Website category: jobs
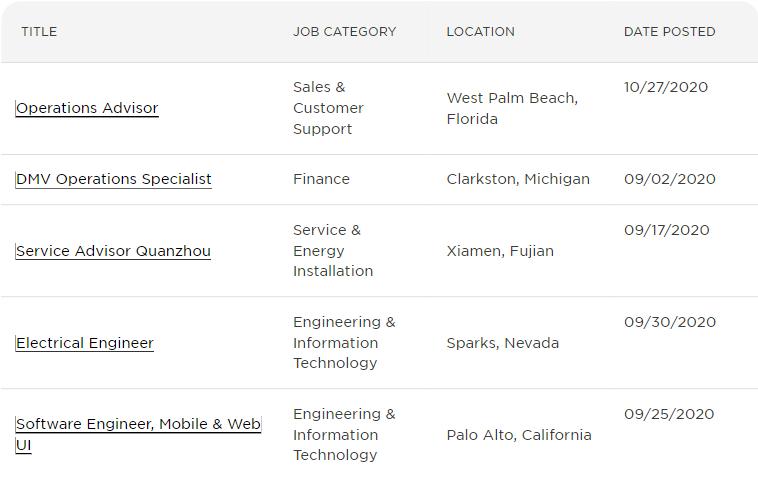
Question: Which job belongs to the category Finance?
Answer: DMV Operations Specialist

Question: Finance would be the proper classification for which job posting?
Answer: DMV Operations Specialist

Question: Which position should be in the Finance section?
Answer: DMV Operations Specialist

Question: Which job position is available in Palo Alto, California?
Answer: Software Engineer, Mobile & Web UI

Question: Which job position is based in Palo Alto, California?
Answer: Software Engineer, Mobile & Web UI

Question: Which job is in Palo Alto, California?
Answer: Software Engineer, Mobile & Web UI

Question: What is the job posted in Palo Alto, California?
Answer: Software Engineer, Mobile & Web UI

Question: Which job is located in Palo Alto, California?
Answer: Software Engineer, Mobile & Web UI

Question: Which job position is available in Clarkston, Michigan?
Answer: DMV Operations Specialist

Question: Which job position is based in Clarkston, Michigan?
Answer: DMV Operations Specialist

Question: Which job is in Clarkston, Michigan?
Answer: DMV Operations Specialist

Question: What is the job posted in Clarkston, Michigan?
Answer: DMV Operations Specialist

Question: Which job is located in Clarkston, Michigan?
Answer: DMV Operations Specialist

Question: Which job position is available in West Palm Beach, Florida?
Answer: Operations Advisor

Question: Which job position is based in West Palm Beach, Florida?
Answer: Operations Advisor

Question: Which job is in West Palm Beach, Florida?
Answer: Operations Advisor

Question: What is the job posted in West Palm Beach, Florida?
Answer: Operations Advisor

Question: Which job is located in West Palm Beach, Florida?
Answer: Operations Advisor

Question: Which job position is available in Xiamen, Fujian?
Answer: Service Advisor Quanzhou

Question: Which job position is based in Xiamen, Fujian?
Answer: Service Advisor Quanzhou

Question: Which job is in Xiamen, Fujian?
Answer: Service Advisor Quanzhou

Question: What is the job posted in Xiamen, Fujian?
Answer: Service Advisor Quanzhou

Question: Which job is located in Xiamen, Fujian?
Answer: Service Advisor Quanzhou

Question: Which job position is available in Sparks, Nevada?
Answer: Electrical Engineer

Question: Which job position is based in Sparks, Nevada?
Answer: Electrical Engineer

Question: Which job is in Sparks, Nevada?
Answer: Electrical Engineer

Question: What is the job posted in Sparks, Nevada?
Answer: Electrical Engineer

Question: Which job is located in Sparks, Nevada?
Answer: Electrical Engineer